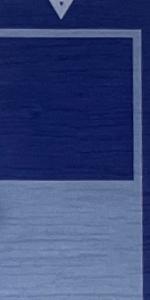
Label: Empty